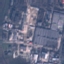
Label: Industrial